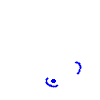
Particle: pion